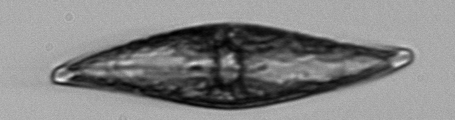
Label: Pleurosigma